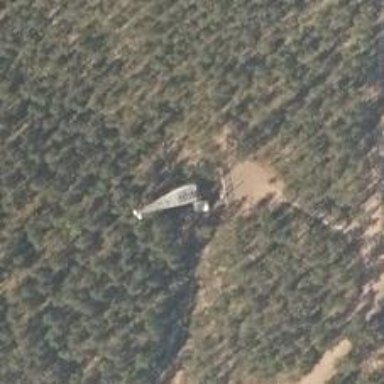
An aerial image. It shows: Man-made mast used for communication purposes.